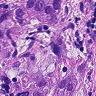
Metastatic tissue present: yes